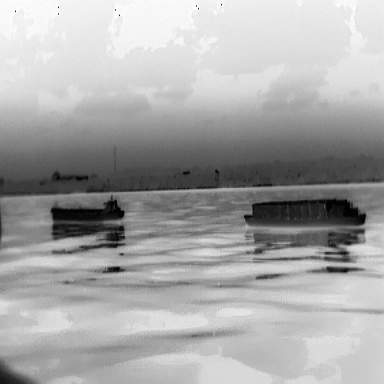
There are two objects shown in the infrared image, including a liner, and a fishing_boat.